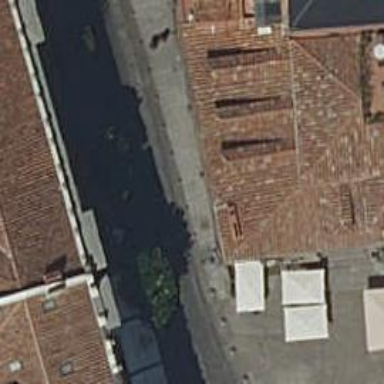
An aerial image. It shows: Restaurant.